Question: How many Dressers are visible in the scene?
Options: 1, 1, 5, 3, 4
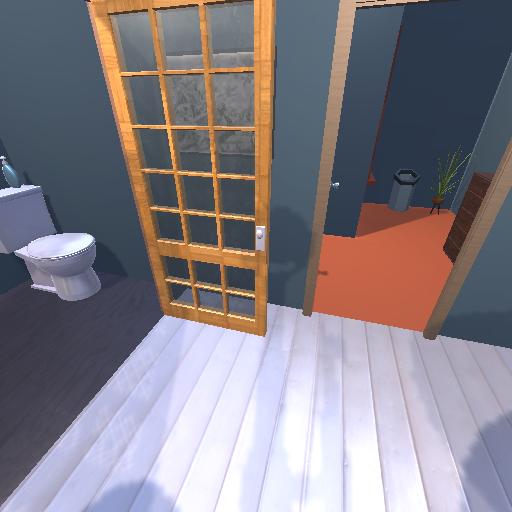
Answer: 1